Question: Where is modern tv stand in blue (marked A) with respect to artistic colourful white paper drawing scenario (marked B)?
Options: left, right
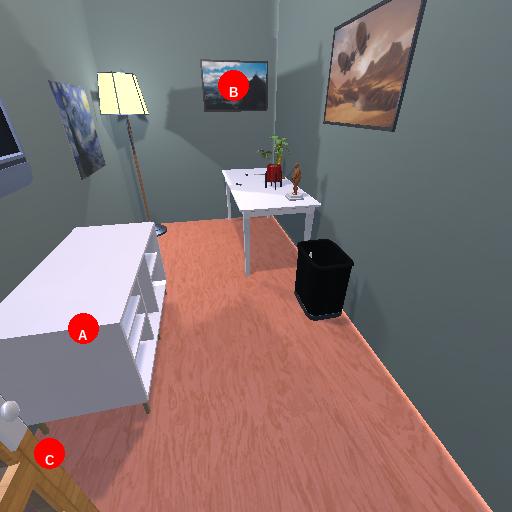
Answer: left